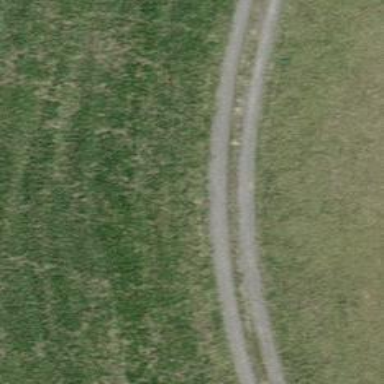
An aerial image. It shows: Gravel track with grade 2 quality.